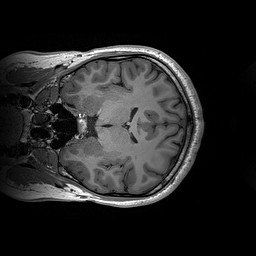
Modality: T1w
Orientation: coronal
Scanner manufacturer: siemens
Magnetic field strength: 3 T
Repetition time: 2.2 s
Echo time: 0.00244 s